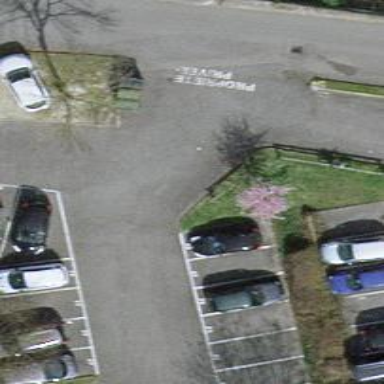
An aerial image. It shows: Parking aisle designated as service road.